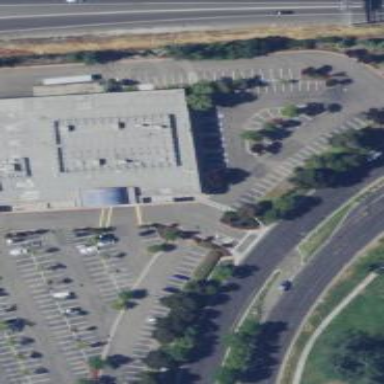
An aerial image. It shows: Building.